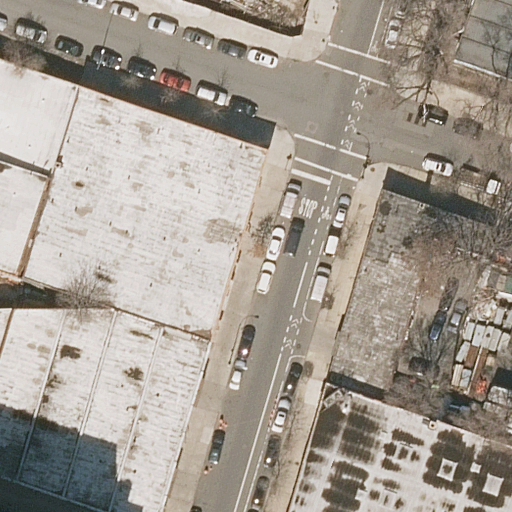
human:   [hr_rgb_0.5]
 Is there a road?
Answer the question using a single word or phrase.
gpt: yes

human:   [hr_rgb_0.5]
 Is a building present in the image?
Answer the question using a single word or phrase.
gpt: yes

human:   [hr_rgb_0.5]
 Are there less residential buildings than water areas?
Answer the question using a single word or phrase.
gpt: no

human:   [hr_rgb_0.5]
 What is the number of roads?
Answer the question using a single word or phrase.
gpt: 2

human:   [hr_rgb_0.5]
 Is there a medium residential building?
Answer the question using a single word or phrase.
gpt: yes

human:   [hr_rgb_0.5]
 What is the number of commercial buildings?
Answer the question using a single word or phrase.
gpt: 0

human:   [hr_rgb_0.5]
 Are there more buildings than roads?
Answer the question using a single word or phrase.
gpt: yes

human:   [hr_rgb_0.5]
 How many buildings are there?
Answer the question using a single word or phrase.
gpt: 6

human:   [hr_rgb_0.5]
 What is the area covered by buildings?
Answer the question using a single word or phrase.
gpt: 2903m2

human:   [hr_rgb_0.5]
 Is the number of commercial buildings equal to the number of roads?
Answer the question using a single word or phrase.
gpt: no

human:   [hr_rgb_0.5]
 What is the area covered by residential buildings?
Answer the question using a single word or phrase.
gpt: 2903m2

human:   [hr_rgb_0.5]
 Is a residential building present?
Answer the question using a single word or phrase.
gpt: yes

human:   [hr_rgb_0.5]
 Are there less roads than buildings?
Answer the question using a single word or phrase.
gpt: yes

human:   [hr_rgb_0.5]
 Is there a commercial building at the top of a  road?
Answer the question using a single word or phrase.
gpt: no

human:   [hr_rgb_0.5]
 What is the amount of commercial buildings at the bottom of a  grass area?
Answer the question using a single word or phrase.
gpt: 0

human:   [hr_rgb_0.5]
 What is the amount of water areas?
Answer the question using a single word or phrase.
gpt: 0

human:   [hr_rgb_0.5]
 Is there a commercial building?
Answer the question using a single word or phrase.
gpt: no

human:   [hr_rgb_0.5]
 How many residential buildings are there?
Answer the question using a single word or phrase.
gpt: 6

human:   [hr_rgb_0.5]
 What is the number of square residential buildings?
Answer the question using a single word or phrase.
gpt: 0

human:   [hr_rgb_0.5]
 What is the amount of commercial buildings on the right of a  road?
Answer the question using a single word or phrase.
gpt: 0

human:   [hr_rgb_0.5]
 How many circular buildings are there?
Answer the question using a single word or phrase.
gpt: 0

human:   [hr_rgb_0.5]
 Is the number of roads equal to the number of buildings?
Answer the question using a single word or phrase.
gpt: no

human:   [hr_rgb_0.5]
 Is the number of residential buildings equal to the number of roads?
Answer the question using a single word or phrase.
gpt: no

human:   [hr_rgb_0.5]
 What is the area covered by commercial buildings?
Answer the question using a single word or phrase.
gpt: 0m2

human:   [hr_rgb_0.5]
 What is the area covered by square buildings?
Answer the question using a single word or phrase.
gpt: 0m2

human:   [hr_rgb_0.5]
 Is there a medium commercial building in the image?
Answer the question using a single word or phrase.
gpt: no

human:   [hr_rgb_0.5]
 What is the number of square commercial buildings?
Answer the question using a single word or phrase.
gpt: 0

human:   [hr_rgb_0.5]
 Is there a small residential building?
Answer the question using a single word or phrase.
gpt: yes

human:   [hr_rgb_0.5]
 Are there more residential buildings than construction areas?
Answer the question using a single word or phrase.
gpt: yes

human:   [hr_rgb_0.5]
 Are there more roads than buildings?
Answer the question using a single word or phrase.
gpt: no

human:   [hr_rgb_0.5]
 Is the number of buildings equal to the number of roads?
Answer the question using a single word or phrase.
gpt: no

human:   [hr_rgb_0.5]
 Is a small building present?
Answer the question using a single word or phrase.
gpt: yes

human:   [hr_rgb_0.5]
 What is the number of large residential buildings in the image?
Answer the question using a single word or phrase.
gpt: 3

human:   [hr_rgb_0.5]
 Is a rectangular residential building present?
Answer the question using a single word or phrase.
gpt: yes

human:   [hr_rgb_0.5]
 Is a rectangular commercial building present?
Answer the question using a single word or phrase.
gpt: no

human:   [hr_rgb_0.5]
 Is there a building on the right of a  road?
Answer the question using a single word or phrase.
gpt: yes

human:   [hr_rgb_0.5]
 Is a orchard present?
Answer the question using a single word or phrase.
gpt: no

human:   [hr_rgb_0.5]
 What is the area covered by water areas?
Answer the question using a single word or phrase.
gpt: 0m2

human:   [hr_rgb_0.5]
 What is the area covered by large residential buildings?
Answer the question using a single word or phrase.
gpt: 2537m2

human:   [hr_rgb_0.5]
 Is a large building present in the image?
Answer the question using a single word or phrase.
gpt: yes

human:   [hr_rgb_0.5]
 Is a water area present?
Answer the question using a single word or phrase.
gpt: no

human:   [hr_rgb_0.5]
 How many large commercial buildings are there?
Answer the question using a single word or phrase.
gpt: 0

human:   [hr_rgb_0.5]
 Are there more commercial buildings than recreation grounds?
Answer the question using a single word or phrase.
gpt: no

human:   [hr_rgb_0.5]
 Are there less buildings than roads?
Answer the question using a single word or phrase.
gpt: no

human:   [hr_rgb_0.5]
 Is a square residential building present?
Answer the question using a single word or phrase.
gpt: no

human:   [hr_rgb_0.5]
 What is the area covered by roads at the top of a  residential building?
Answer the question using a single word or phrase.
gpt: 0m2

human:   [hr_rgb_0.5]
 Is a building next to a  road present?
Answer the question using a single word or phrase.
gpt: yes

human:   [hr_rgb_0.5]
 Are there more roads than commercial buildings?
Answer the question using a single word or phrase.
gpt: yes

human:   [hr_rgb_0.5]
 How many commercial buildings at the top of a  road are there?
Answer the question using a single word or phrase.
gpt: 0

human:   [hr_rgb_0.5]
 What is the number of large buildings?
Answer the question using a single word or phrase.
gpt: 3

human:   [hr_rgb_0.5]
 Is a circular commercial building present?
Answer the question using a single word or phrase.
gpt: no

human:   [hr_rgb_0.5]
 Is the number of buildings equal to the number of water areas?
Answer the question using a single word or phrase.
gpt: no

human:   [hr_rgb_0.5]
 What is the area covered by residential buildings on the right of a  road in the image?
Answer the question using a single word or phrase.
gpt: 861m2

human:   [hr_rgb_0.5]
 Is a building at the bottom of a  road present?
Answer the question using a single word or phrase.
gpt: yes

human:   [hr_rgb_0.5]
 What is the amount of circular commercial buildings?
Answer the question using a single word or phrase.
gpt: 0

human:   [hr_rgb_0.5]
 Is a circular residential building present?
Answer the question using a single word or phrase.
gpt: no

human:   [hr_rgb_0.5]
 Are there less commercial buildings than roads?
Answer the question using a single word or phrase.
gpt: yes

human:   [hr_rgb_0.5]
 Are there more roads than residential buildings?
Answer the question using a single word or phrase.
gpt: no

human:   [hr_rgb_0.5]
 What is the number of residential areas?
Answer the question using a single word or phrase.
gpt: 0

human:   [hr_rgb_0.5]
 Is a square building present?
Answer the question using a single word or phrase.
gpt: no

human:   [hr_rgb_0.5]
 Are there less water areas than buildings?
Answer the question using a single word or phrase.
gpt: yes

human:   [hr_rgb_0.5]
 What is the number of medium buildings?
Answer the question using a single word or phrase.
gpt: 2

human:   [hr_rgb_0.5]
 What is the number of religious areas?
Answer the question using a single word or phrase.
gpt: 0

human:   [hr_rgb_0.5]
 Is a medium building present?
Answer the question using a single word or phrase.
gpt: yes